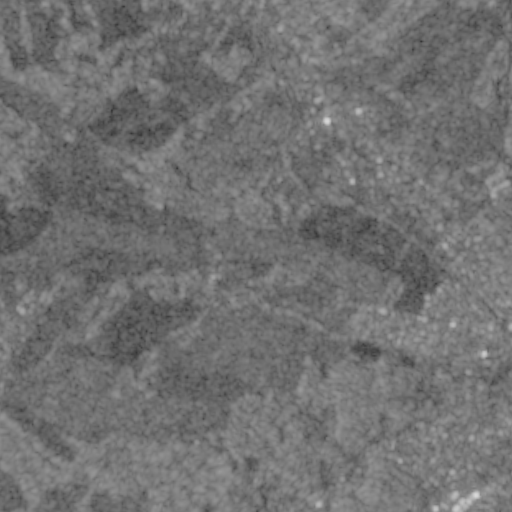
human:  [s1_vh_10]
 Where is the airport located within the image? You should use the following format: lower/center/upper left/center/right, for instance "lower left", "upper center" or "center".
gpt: The airport is located in the center left of the image.
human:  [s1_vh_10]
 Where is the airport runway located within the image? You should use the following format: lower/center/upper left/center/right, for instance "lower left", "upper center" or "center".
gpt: The airport runway is located in the center left of the image.
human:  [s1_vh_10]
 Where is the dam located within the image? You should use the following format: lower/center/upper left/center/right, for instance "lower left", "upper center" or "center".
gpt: The dam is located in the lower right of the image.
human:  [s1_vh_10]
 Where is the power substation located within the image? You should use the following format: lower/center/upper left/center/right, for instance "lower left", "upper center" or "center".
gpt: The power substation is located in the lower right of the image.
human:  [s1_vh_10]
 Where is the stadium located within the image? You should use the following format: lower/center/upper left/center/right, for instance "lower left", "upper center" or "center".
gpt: The stadium is located in the lower right of the image.
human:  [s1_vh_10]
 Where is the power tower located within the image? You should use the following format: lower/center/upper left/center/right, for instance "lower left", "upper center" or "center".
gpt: There is no power tower in the image.

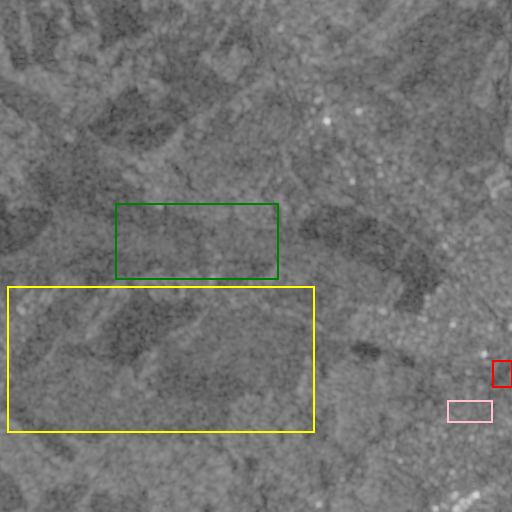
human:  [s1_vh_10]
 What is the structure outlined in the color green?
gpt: The structure outlined in green is an airport.
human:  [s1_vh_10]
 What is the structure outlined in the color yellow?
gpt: The structure outlined in yellow is a crop field.
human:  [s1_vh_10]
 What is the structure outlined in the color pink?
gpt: The structure outlined in pink is a park.
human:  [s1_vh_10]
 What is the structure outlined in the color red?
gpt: The structure outlined in red is a stadium.
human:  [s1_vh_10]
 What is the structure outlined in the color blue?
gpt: There is no blue outline.